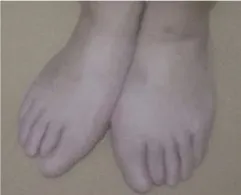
Clinical findings of family 2. (G-K) Phenotypes of onychodystrophy of the father are similar to the proband.
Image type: medical_photograph (other_medical_photograph)